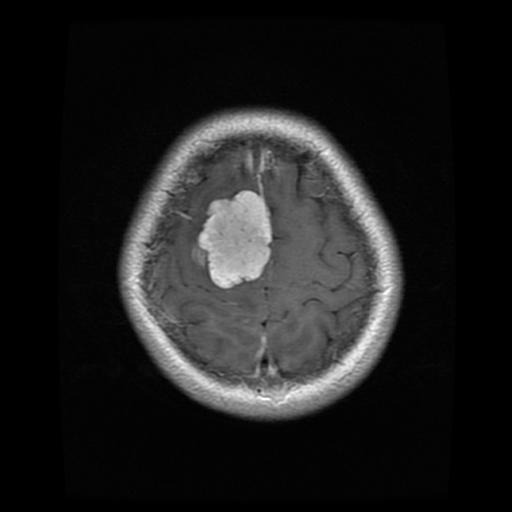
Label: meningioma